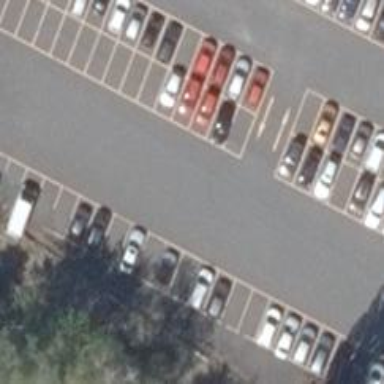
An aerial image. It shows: Parking aisle designated as service road.